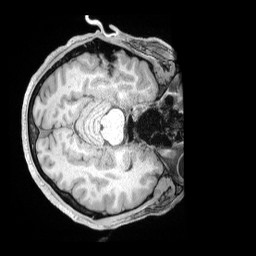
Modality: T1w
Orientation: axial
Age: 35
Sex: male
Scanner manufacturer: siemens
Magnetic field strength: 3 T
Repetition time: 2 s
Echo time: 0.00211 s